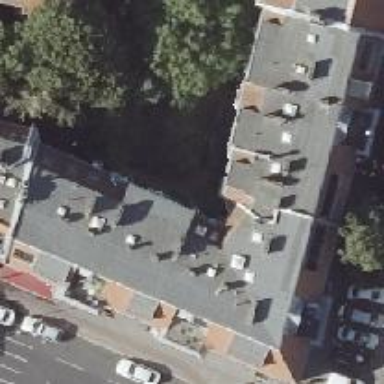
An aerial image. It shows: Residential building with double saltbox roof shape. The building has white color.